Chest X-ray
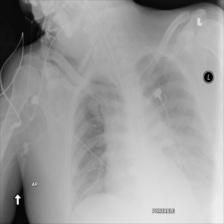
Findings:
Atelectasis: negative
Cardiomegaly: negative
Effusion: negative
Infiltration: positive
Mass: negative
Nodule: negative
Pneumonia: negative
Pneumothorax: negative
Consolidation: negative
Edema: negative
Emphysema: negative
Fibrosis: negative
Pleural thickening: negative
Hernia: negative